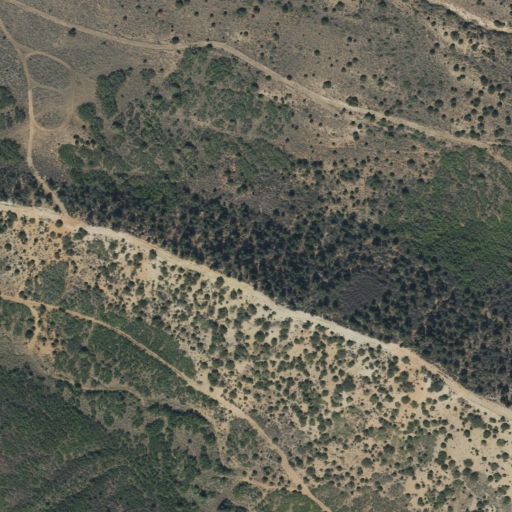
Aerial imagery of ridge(s) in Utah named Windy Ridge containing evergreen forest, deciduous forest, and shrub